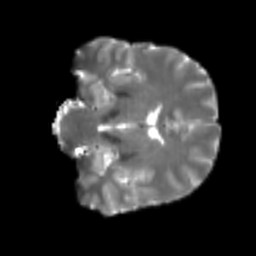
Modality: T2w
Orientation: coronal
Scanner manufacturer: siemens
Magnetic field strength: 3 T
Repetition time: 4 s
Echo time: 0.0594 s